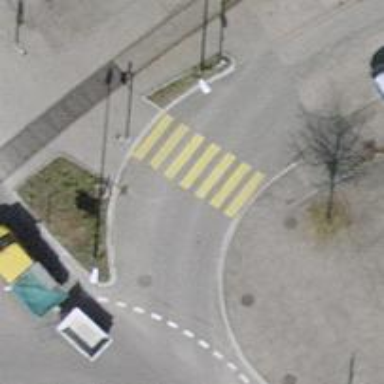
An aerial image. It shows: Zebra crossing on the road.